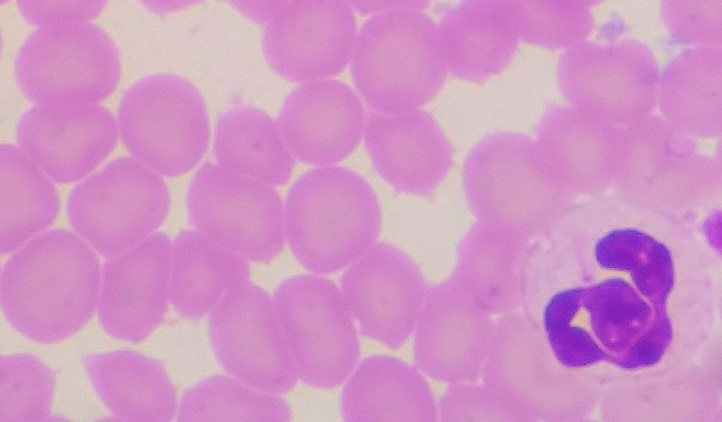
White blood cell type: Neutrophil